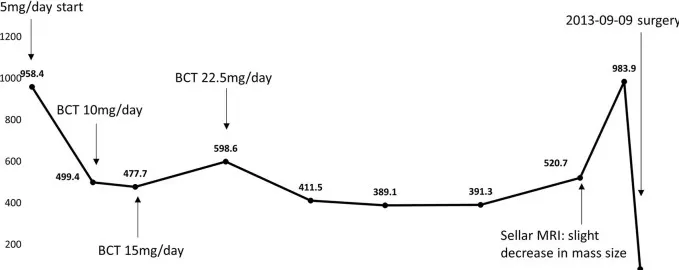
Serial changes in serum PRL levels from initial diagnosis to transsphenoidal surgery. PRL, prolactin; BCT, bromocriptine.
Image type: electrography (ekg)